Question: I have created a widget fallowing multiple tutorials but I am having a bit of a problem getting the widget to fill the entire cell.
When I load the widget on a smaller screen like my Samsung Galaxy S it fills the entire cell space, but on my tablet there seems to be large margins or padding around the widget layout that prevent it from filling the entire cell, but many of my other widgets I have downloaded fill the entire 2x2 cell area on my tablet.
Here is code I am using for the widget size.
'''
<?xml version="1.0" encoding="utf-8"?>
<appwidget-provider xmlns:android="http://schemas.android.com/apk/res/android"
android:initialLayout="@layout/widget"
android:minHeight="146dp"
android:minResizeHeight="146dp"
android:minResizeWidth="146dp"
android:minWidth="146dp"
android:resizeMode="horizontal|vertical"
android:updatePeriodMillis="10000" >
</appwidget-provider>
'''
And the code for the widget layout itself:
'''
<?xml version="1.0" encoding="utf-8"?>
<LinearLayout xmlns:android="http://schemas.android.com/apk/res/android"
android:layout_width="match_parent" android:layout_height="match_parent"
android:id="@+id/layout" android:background="@drawable/yellow">
<TextView android:id="@+id/TextView01" android:layout_width="match_parent"
android:layout_height="match_parent" style="@android:style/TextAppearance.Medium"
android:layout_gravity="center" android:textColor="#000000"></TextView>
</LinearLayout>
'''
I also tried adding this into the manifest but it did not fix the problem
'''
<supports-screens
android:smallScreens="true"
android:normalScreens="true"
android:largeScreens="true"
android:xlargeScreens="true"
android:anyDensity="true" />
'''
What am I missing that would cause my widget not to fill the entire cell area on a tablet?

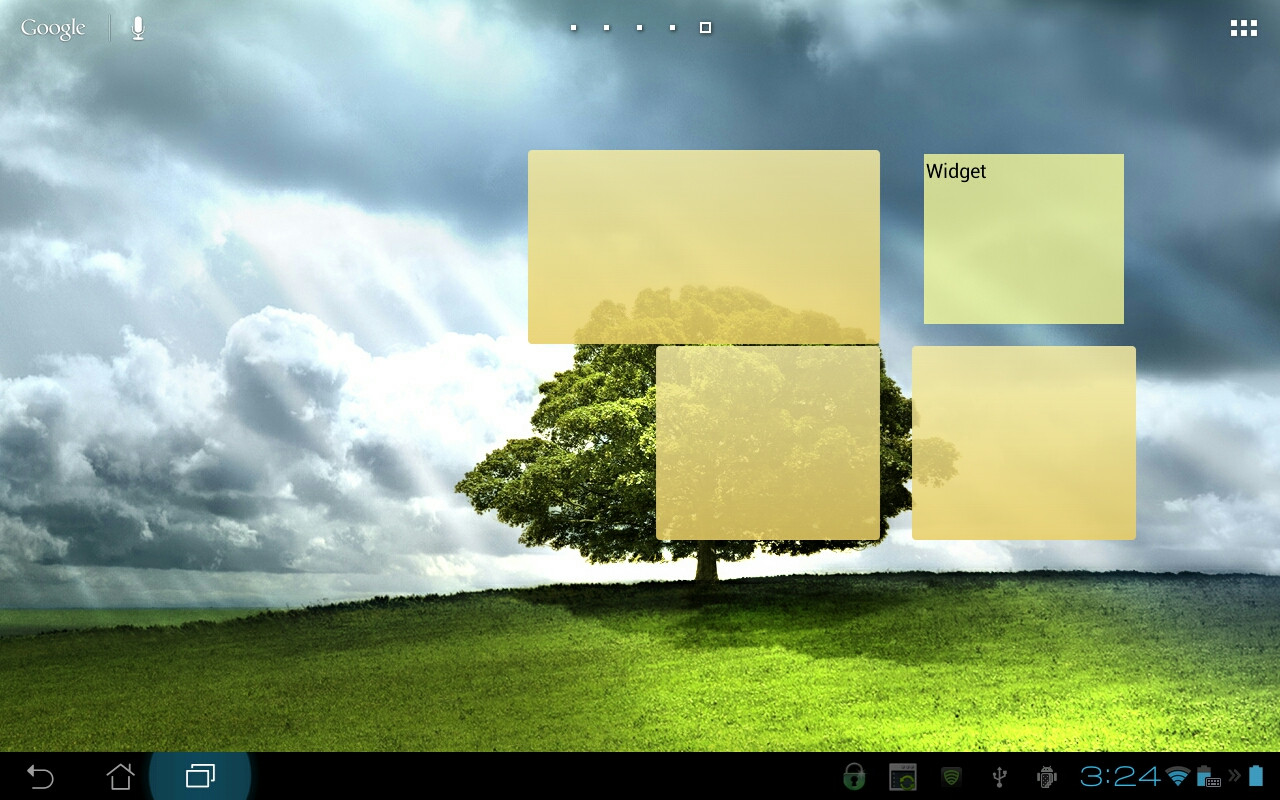
Answer: Found the solution! You just have to add
'''
<uses-sdk android:targetSdkVersion="8" />
'''
into the manifest. Anything below targetSdk of 14 will work though and allow you to use the full cell area since the automatic padding to widgets wasn't implemented until Android 4.0 - api 14.